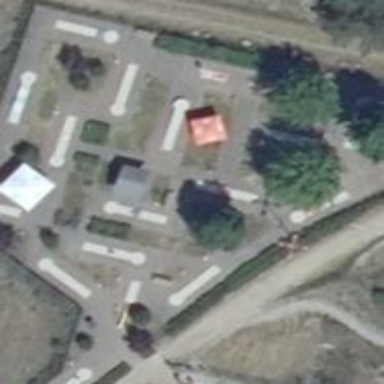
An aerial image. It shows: Miniature golf leisure land.